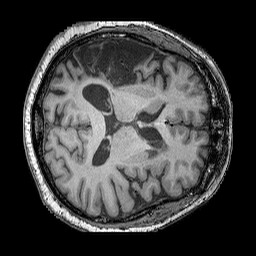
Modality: T1w
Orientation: axial
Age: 66
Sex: male
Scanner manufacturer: siemens
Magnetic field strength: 3 T
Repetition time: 2.25 s
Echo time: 0.00411 s